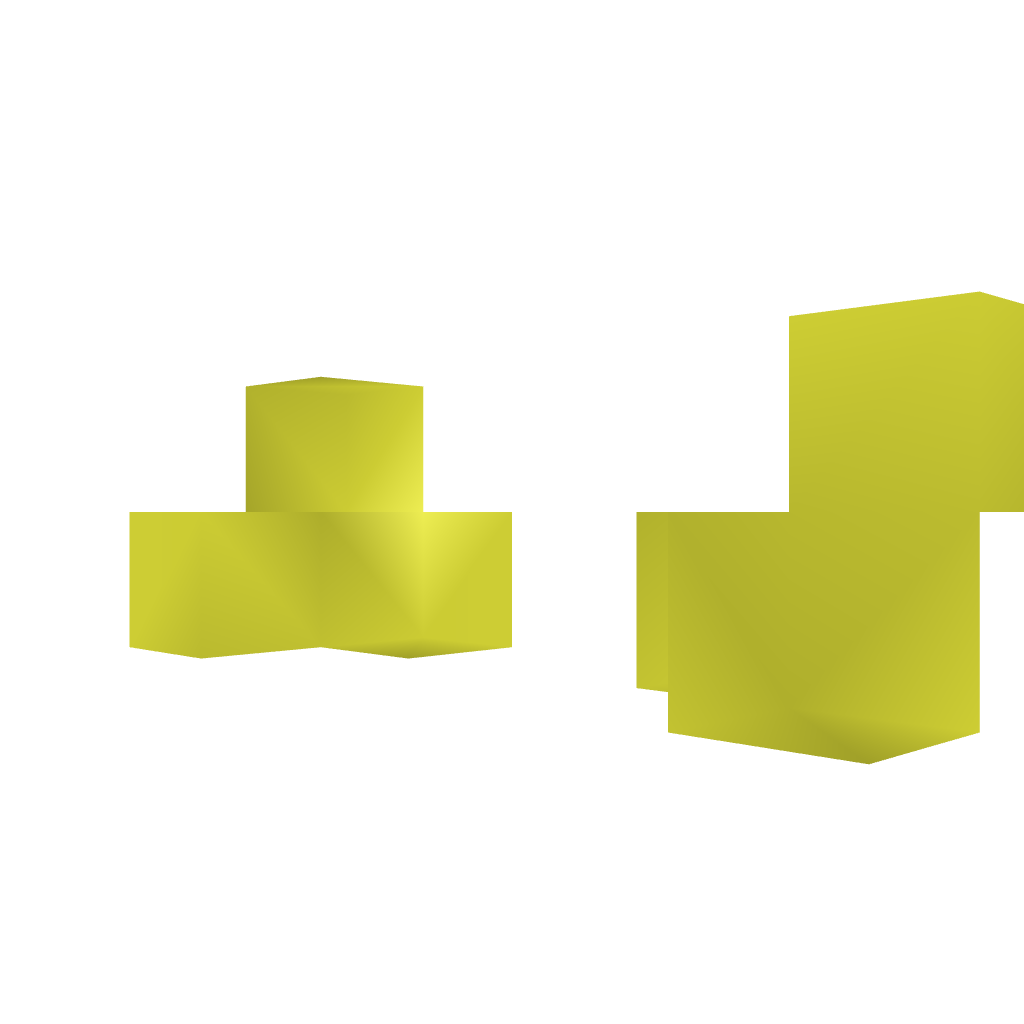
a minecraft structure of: Clock Timer (Small) bad low quality